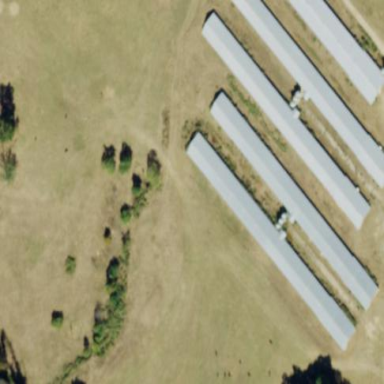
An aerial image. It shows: Farm auxiliary building.